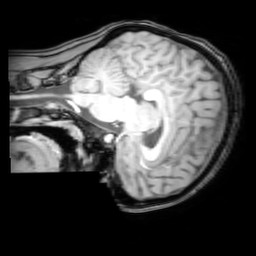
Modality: T1w
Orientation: sagittal
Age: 22
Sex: female
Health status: healthy
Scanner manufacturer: philips
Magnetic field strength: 3 T
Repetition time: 0.012 s
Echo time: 0.0037 s